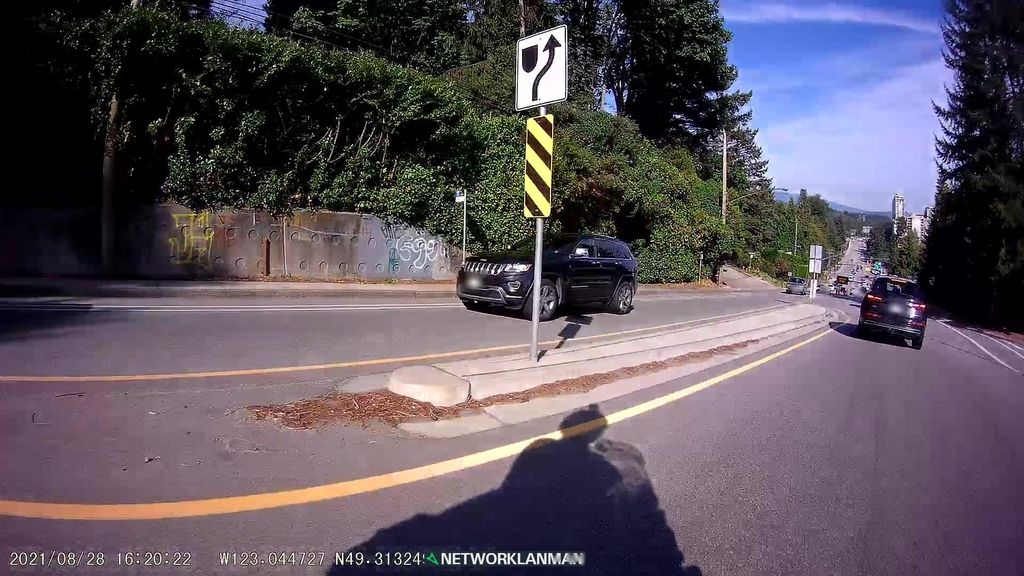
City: vancouver